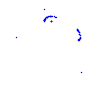
Particle: proton